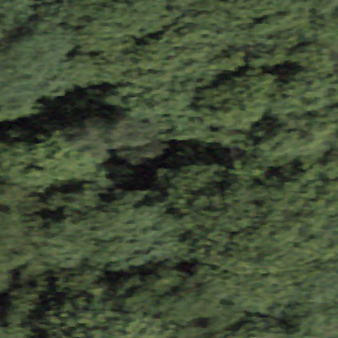
Label: other